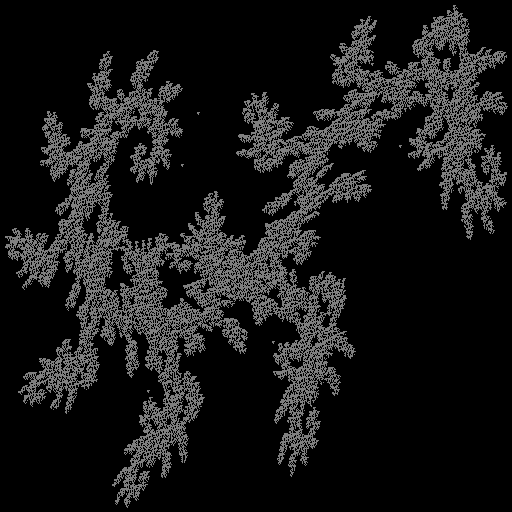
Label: greygoldenrod